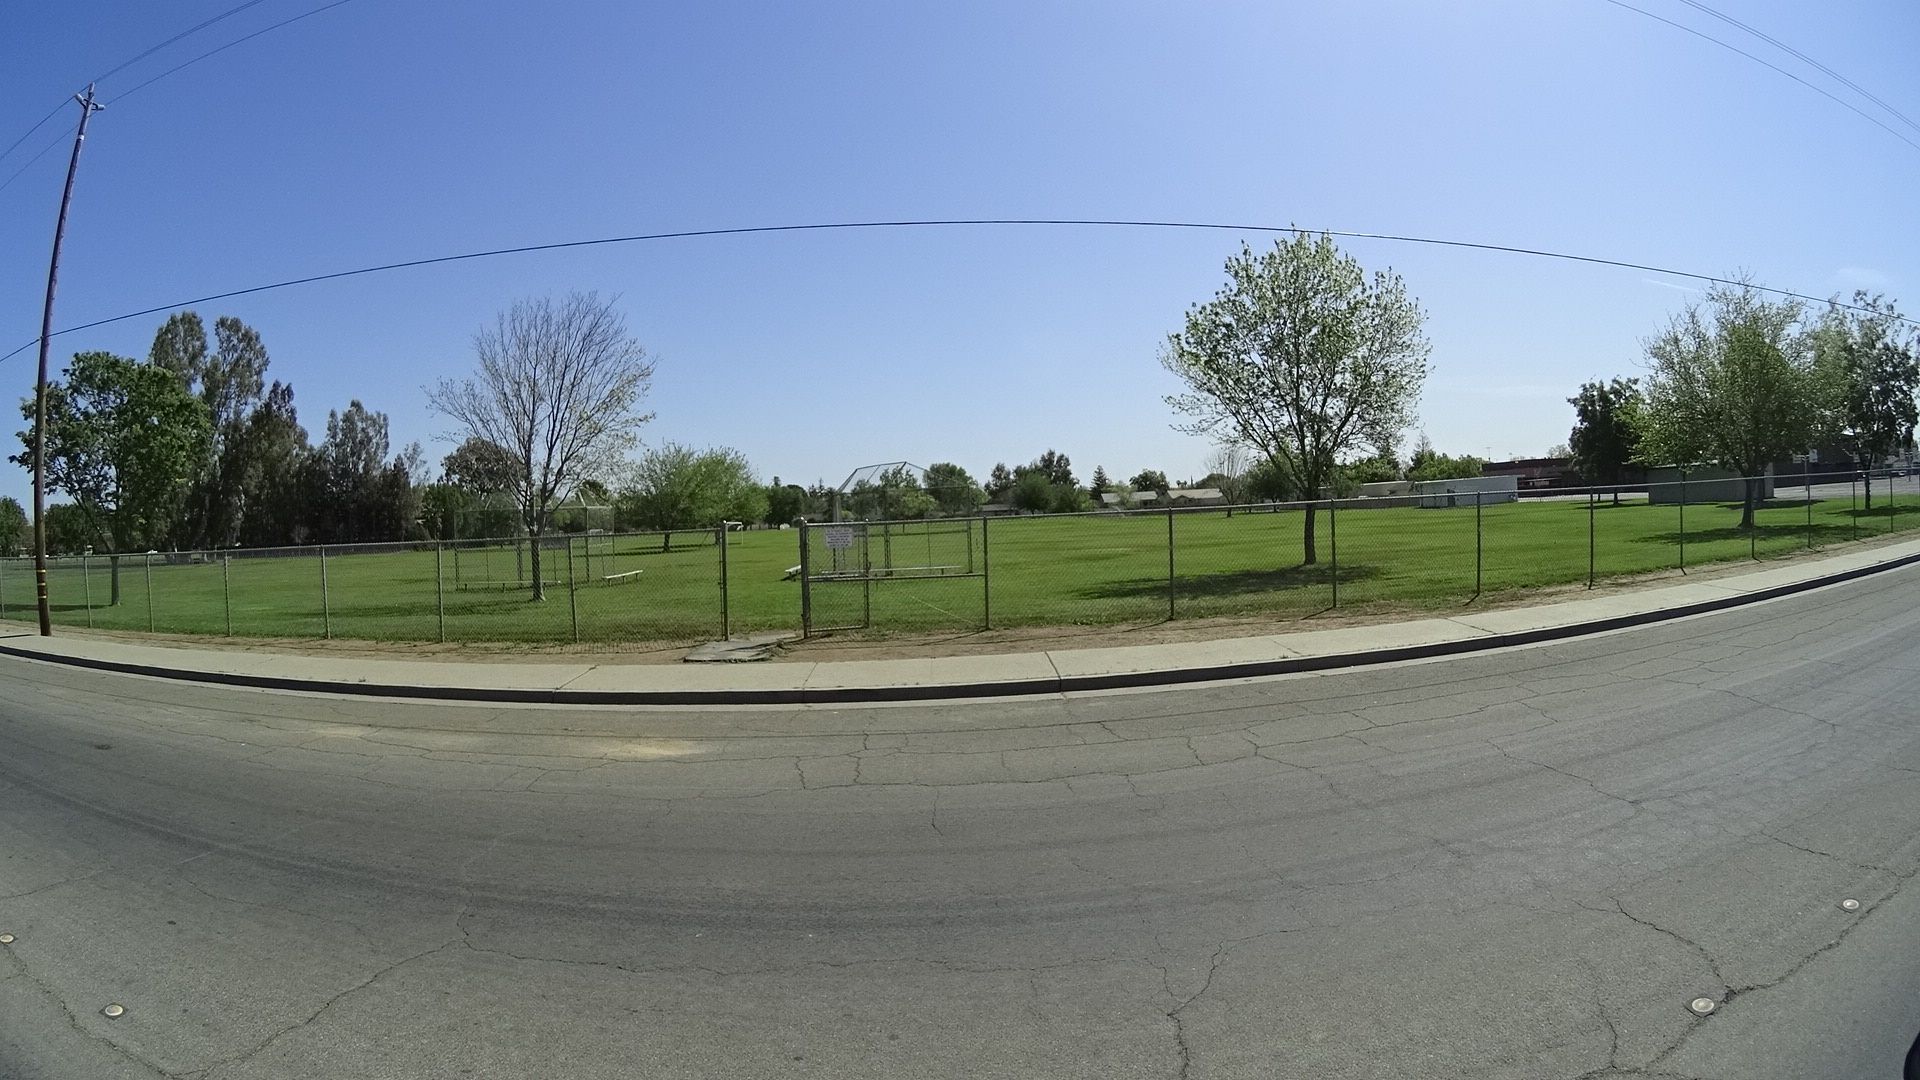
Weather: clear
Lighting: day
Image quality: good
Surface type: driving surface
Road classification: residential
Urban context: semi-dense urban cluster
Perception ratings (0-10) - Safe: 1.16, Lively: 0.8, Beautiful: 6.82, Boring: 5.73, Depressing: 8.07, Wealthy: 1.12